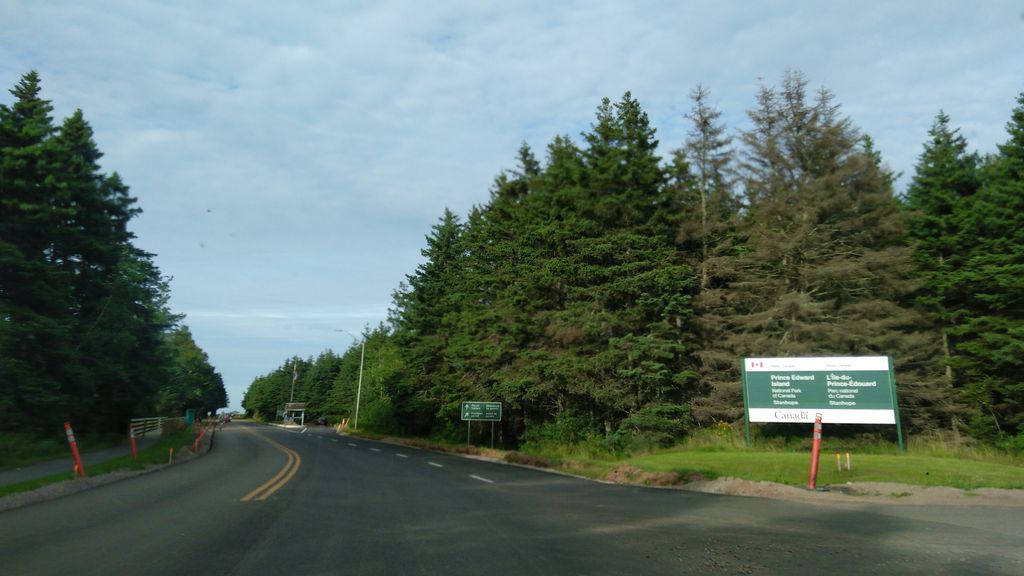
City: charlottetown